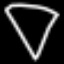
Label: diamond